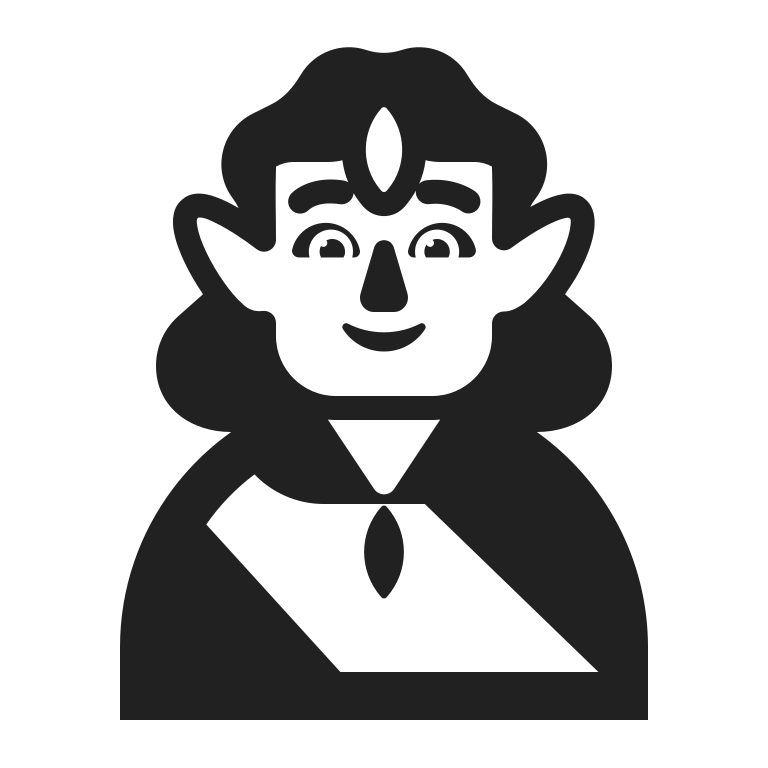
man elf high contrast default